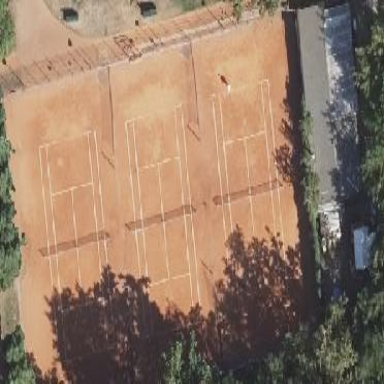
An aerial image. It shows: Clay tennis court on pitch.